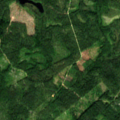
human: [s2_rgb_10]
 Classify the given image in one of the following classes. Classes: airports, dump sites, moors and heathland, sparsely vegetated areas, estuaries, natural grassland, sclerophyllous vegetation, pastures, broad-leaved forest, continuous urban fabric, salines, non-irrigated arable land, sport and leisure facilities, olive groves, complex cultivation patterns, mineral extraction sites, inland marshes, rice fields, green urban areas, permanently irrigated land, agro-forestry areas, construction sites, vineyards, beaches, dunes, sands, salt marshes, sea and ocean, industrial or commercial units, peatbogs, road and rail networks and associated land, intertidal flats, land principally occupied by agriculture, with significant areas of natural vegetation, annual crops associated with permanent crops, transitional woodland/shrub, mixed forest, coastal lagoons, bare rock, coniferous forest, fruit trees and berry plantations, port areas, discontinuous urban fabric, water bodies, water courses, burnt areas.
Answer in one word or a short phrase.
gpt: coniferous forest, mixed forest, transitional woodland/shrub